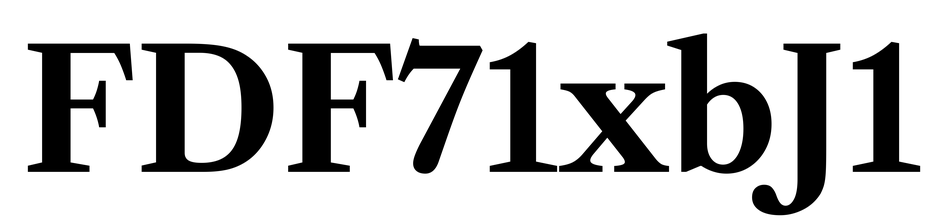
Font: LibreCaslonText_Bold